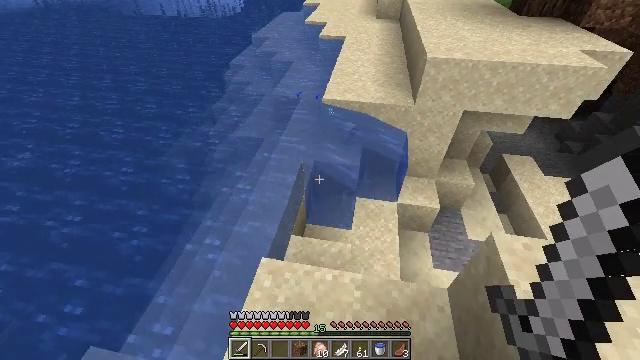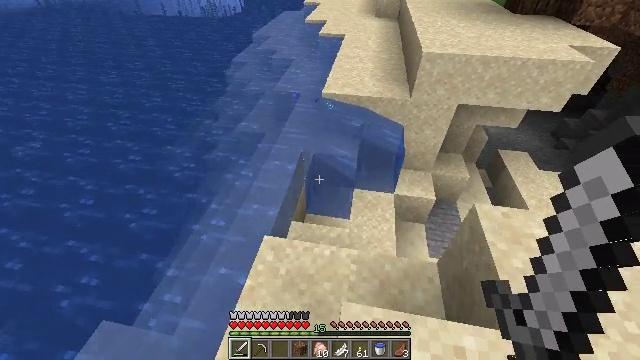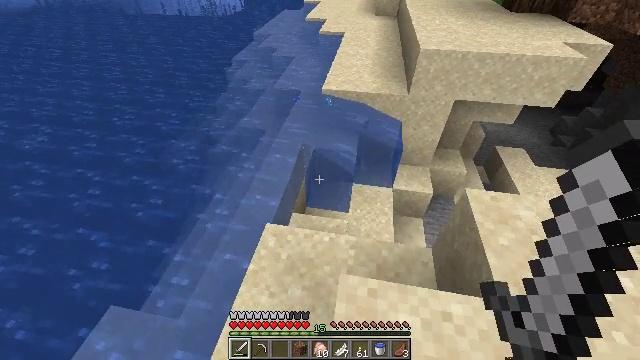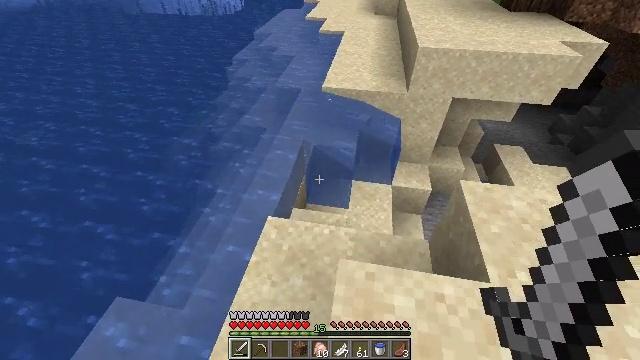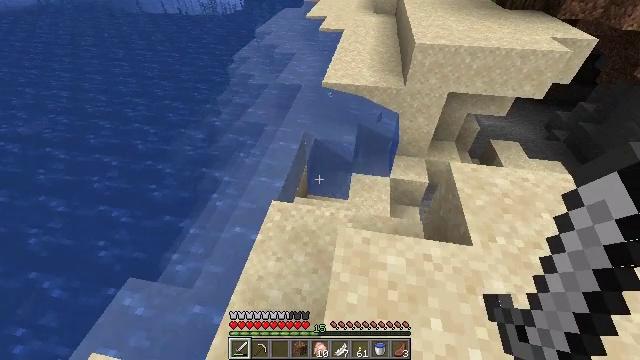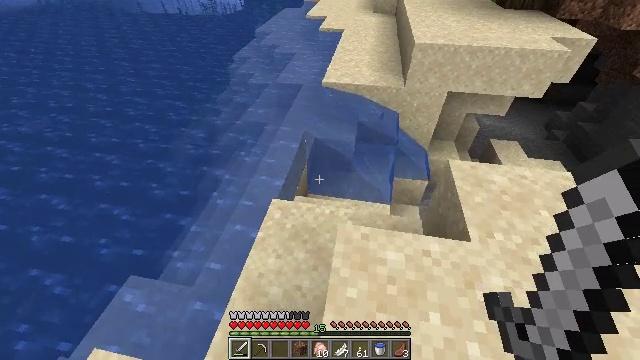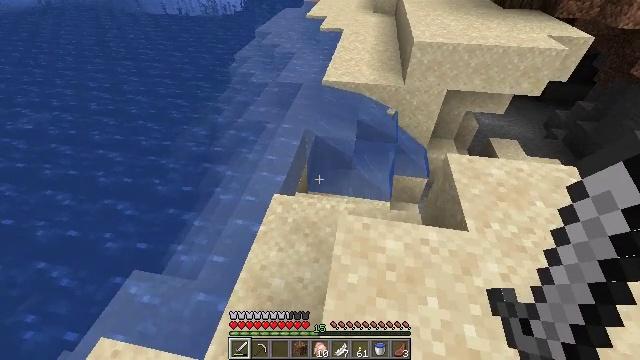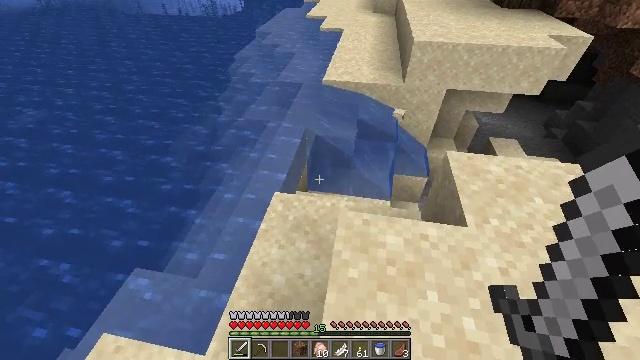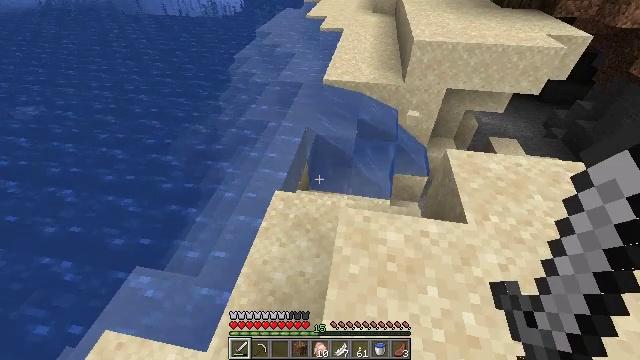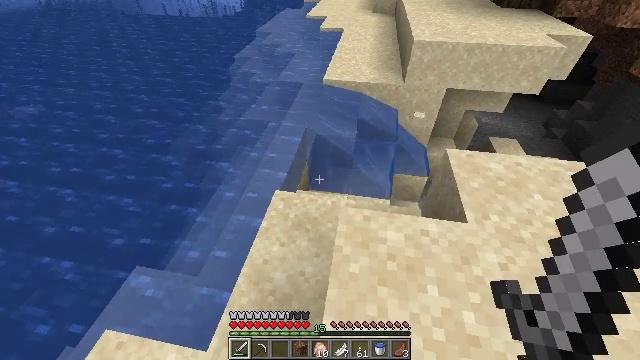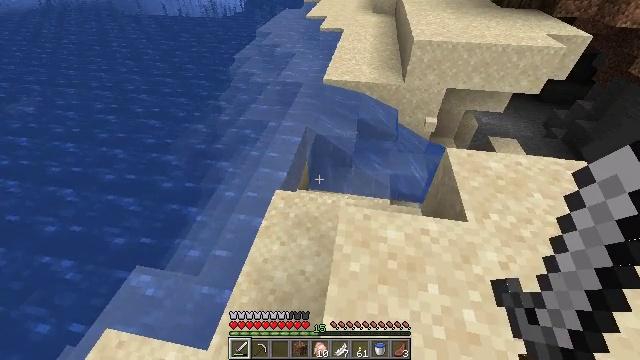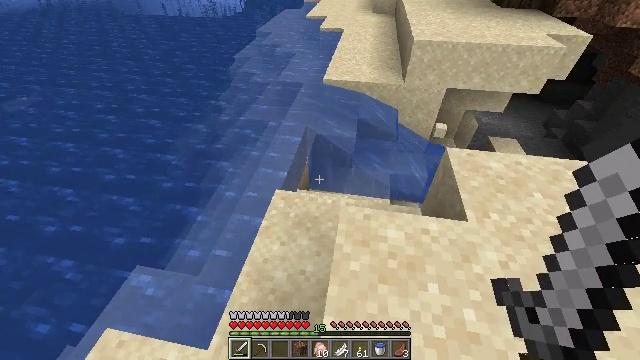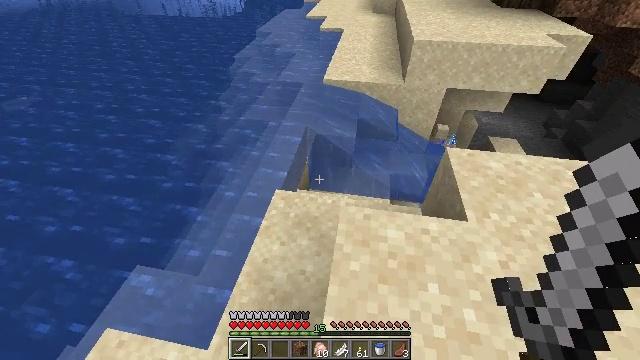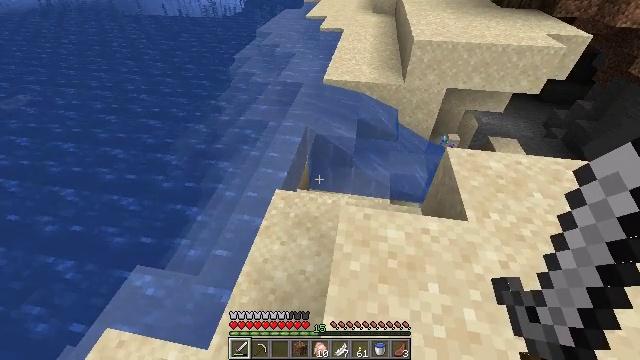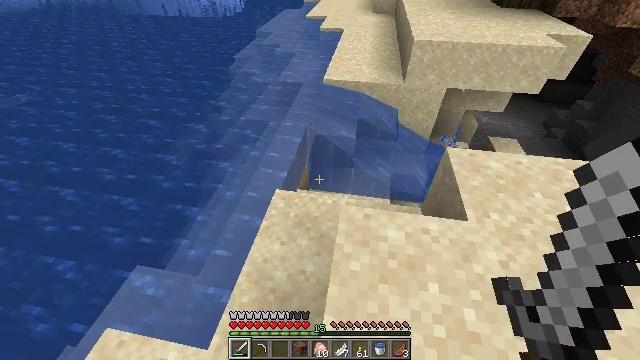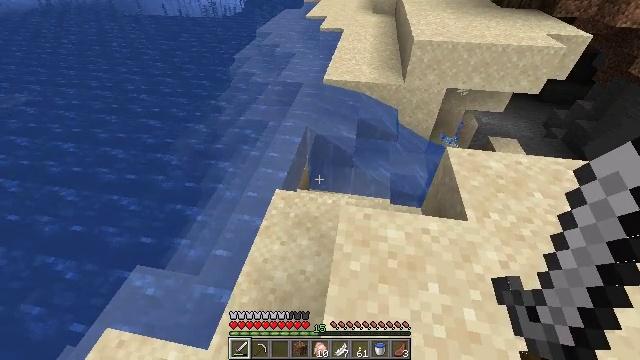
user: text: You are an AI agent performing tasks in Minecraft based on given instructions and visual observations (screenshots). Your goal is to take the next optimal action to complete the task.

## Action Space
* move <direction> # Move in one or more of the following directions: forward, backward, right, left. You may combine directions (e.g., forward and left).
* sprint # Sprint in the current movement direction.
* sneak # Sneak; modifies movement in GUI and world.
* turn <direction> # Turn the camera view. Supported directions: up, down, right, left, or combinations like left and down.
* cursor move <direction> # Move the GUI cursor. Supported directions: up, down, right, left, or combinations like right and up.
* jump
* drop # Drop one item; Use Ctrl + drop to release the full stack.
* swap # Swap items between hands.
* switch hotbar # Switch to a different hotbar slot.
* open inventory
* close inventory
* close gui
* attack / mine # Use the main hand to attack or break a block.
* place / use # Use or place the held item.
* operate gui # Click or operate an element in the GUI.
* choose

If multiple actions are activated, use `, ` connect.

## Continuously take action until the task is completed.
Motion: motion action
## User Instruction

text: Dig up some sand.
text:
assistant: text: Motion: move back
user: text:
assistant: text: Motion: move back
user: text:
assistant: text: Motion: move back
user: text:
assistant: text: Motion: no_op
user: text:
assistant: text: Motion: no_op
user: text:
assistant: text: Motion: no_op
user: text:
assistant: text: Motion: no_op
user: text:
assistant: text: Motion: no_op
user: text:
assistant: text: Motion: no_op
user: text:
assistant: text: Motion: no_op
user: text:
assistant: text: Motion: no_op
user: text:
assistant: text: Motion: no_op
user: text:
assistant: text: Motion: no_op
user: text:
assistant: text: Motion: no_op
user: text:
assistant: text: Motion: no_op
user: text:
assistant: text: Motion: move forward
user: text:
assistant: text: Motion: move forward
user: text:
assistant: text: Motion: move forward
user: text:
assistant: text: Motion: move forward
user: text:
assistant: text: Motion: move forward
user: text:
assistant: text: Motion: move forward
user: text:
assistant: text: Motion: no_op
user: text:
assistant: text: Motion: turn left and down
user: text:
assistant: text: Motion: turn left and down
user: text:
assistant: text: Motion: turn left and down
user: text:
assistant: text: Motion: turn down, attack / mine
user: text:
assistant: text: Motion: attack / mine
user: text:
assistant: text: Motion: attack / mine
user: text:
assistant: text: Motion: attack / mine
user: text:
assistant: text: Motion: attack / mine